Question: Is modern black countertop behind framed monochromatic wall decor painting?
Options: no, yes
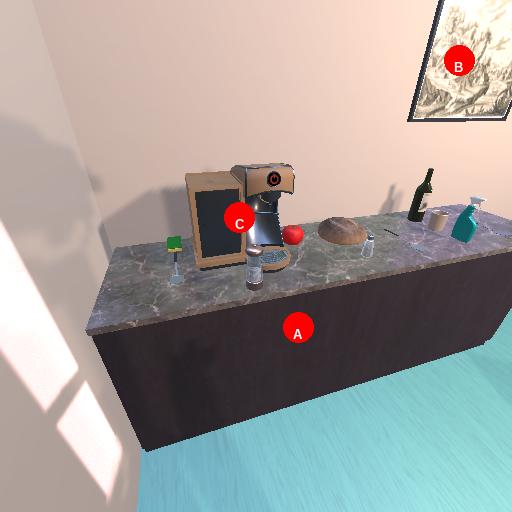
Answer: no